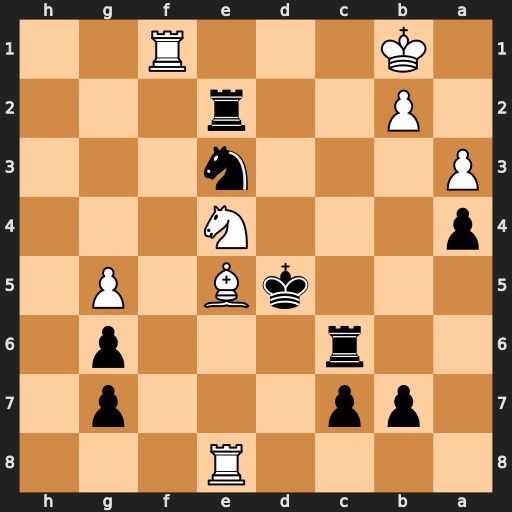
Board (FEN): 4R3/1pp3p1/2r3p1/3kB1P1/p3N3/P3n3/1P2r3/1K3R2
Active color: b
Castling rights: -
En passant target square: -
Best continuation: Nxf1 Nc3+ Rxc3